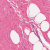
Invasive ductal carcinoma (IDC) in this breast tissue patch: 0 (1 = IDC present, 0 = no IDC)